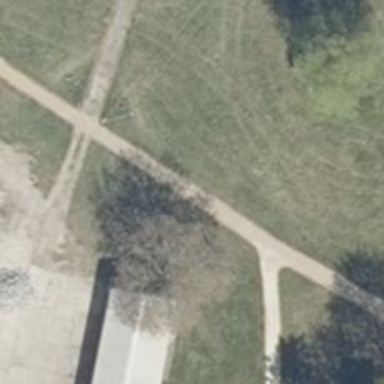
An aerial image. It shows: Compacted footway.